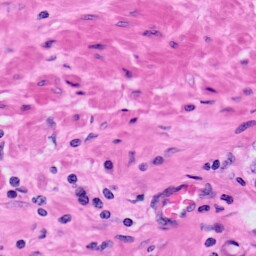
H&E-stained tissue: Prostate